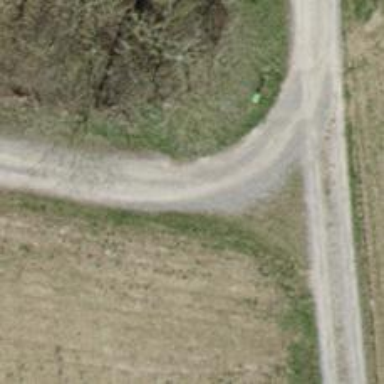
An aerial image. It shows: Track with compacted grade3 surface.